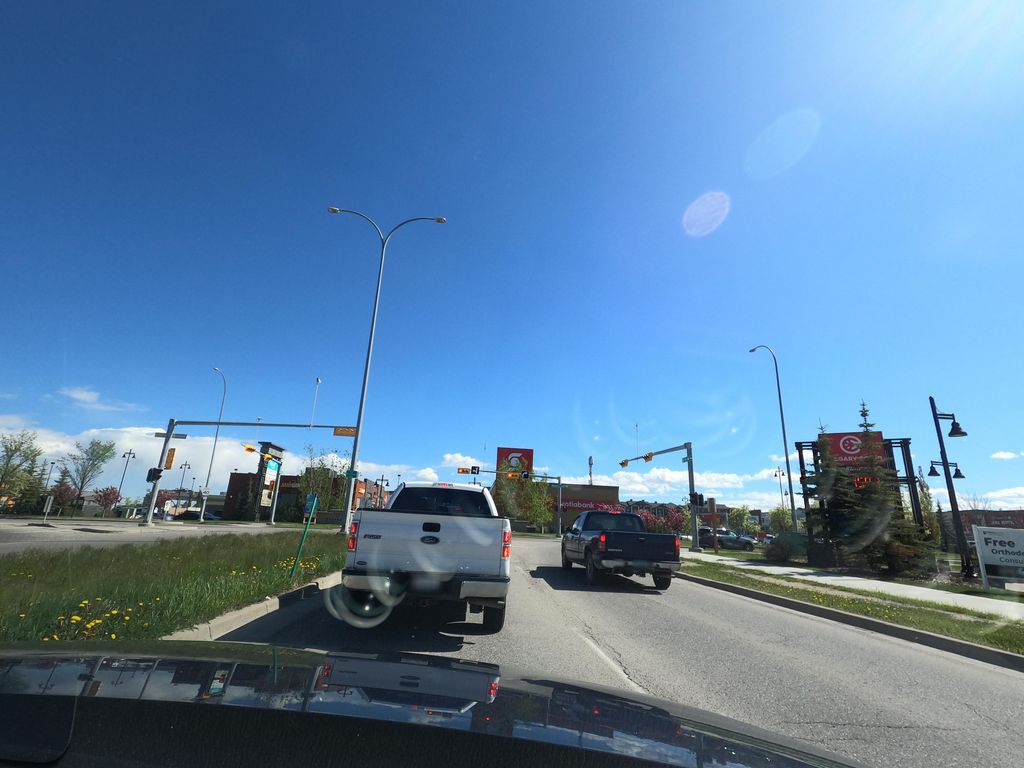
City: calgary